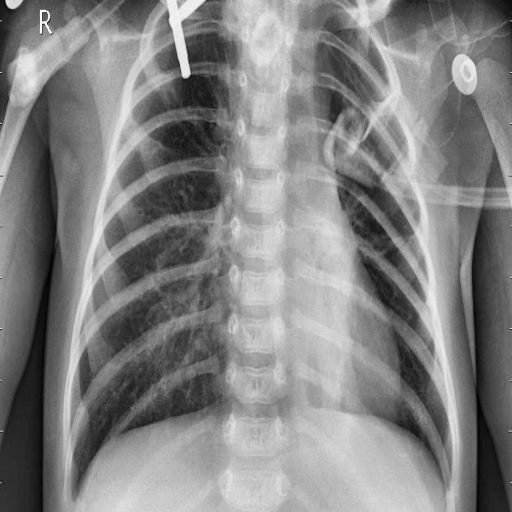
Finding: PNEUMONIA